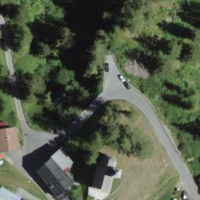
EUNIS habitat code: 43
Species observed at this site:
Delichon urbicum
Urtica dioica
Neotinea ustulata
Sambucus nigra
Plantago lanceolata
Poa nemoralis
Poa pratensis
Geum urbanum
Sciurus vulgaris